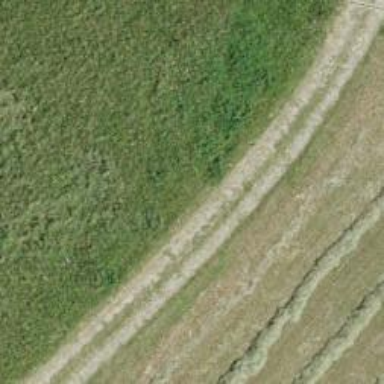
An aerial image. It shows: Track with grass surface categorized as grade4 tracktype.